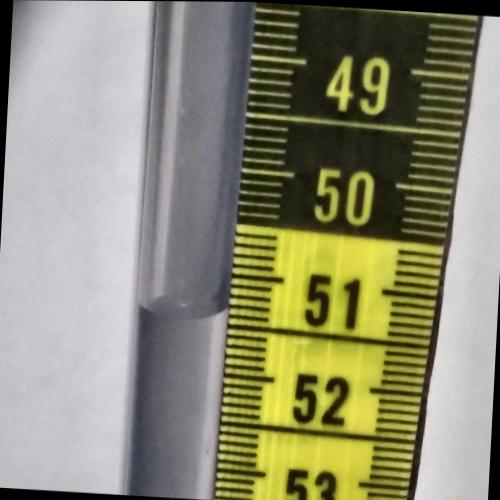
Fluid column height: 51.4 cm